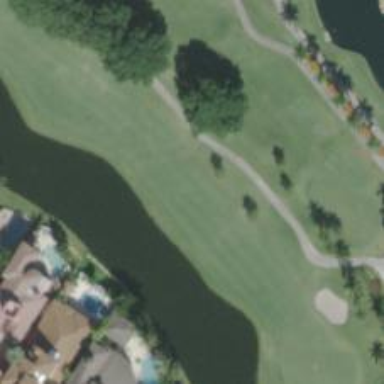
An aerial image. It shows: View of golf hole.